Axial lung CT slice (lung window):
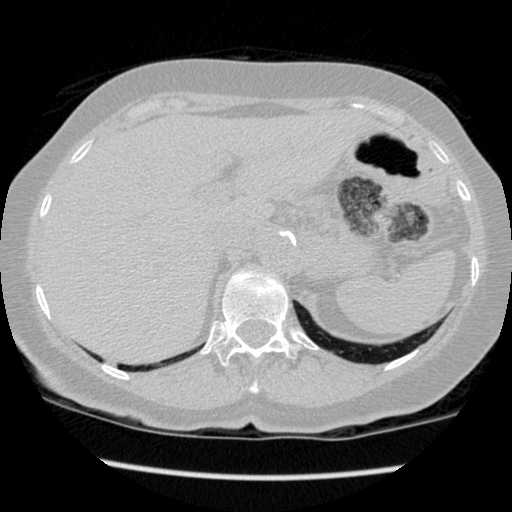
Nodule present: no